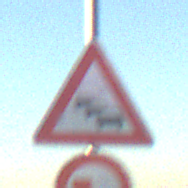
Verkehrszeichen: Stau
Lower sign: UeberholverbotKraftfahrzeuge
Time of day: SunriseSunset
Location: Outdoor (Nature)
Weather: Clear
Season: NotSpecified
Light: Natural